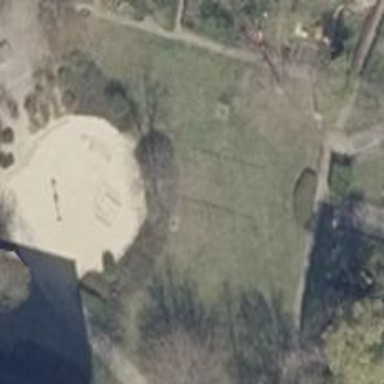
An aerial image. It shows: Playground area for leisure land.